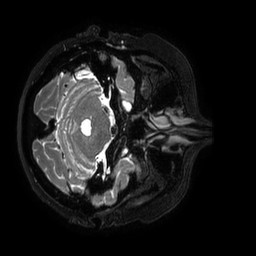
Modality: T2w
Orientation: axial
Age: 76
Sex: female
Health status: ill
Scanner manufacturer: philips
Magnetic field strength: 3 T
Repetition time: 3.5 s
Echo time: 0.3 s